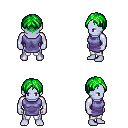
a pixel art fantasy rpg character, male body template, dark elf, purple skin, chain tabard jacket, white pants, green parted hairstyle, four views (front, back, left, right), 2x2 character sprite sheet, small pixel art, hard edges, no anti-aliasing